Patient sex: F
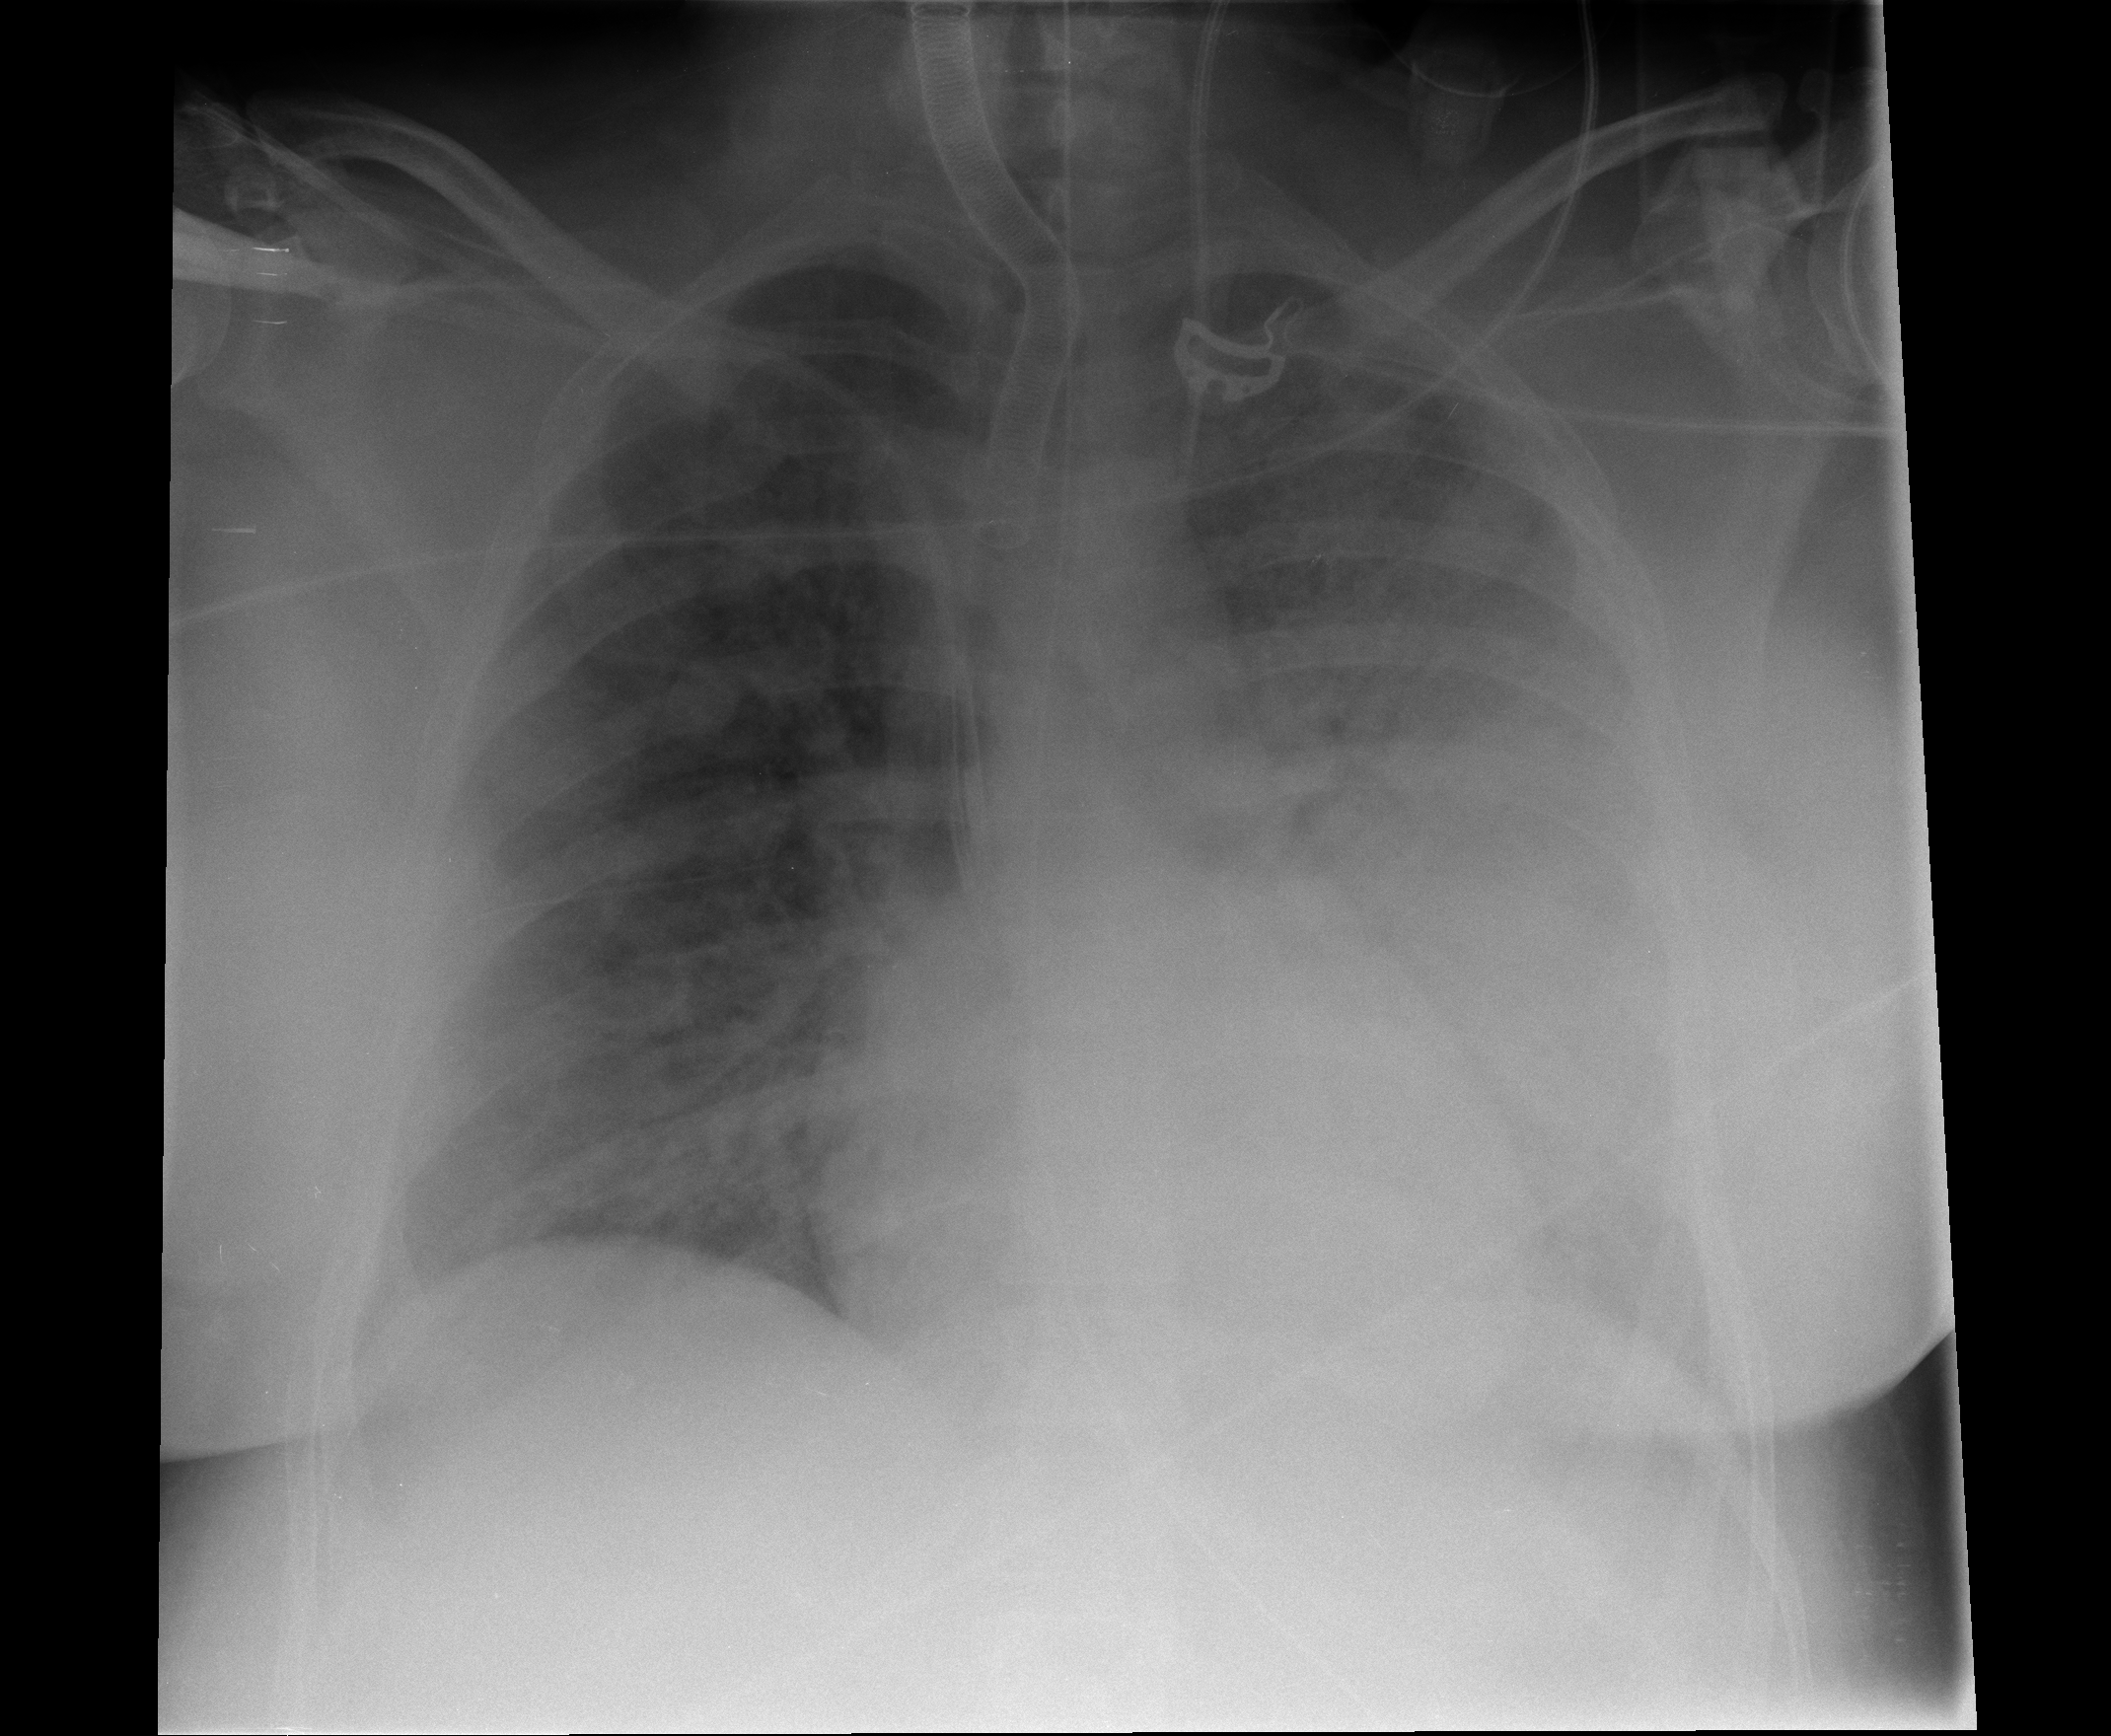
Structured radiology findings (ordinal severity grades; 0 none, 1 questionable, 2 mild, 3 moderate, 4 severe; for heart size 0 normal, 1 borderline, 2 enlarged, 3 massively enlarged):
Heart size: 2
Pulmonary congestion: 3
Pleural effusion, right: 2
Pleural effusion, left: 3
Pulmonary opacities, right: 4
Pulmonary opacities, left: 4
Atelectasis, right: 2
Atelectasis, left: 4